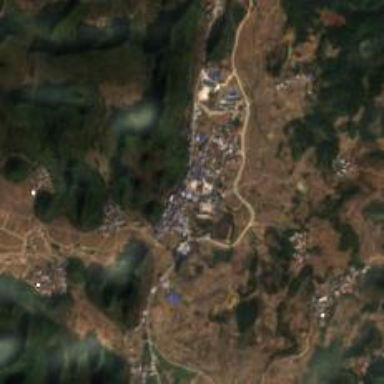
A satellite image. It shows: Township classified as town.